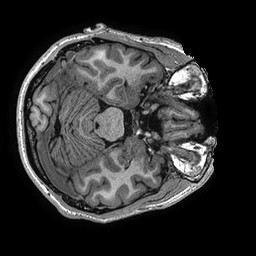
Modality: T1w
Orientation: axial
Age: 28
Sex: male
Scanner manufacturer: ge
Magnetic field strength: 3 T
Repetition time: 0.006952 s
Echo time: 0.00292 s